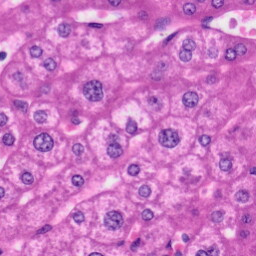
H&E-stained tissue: Liver